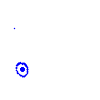
Particle: pion